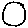
Label: circle